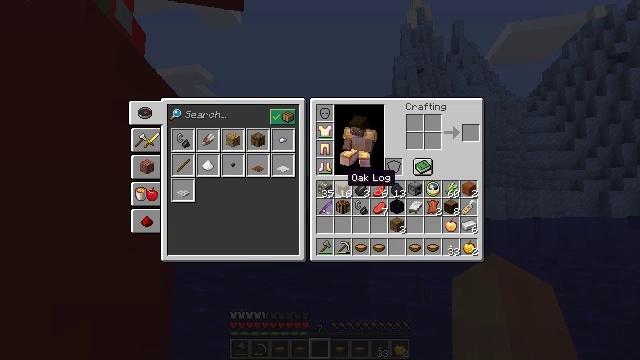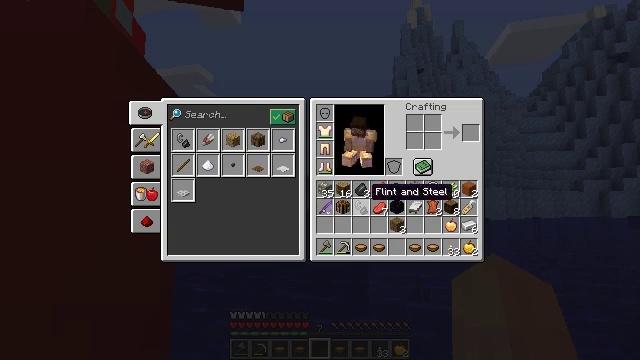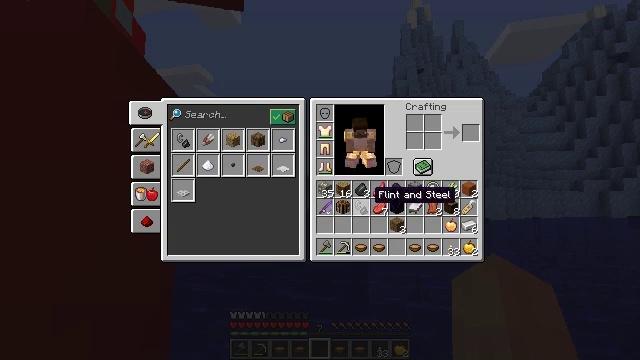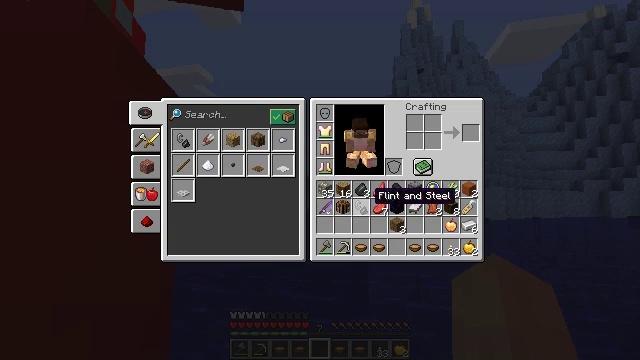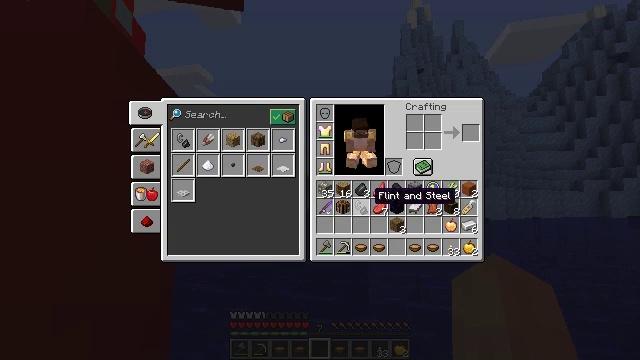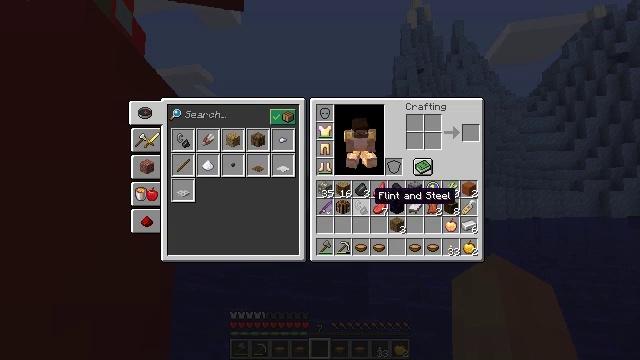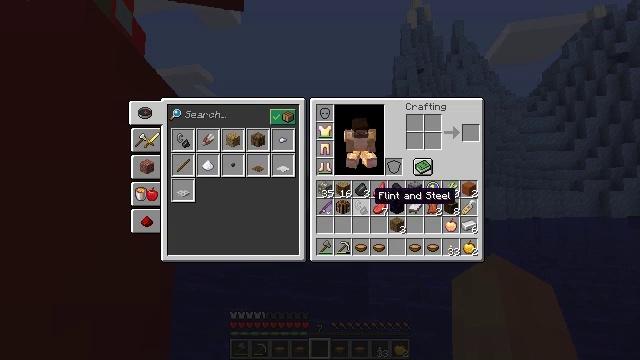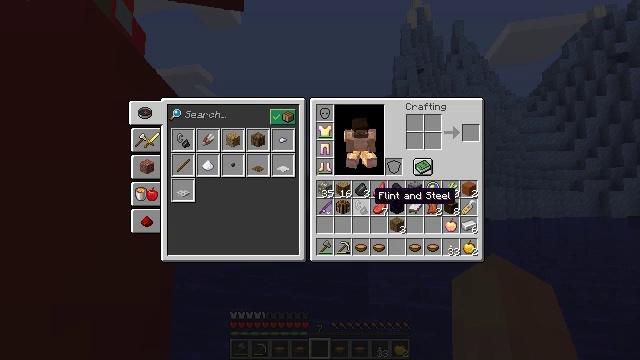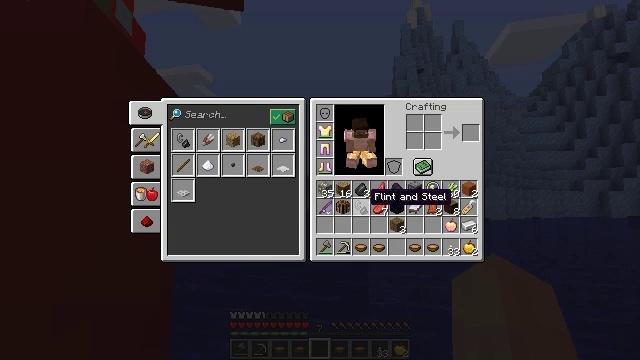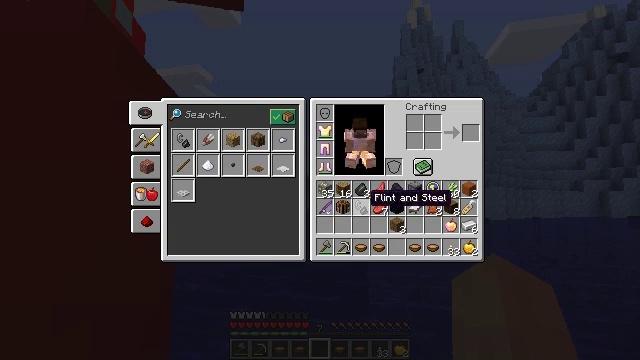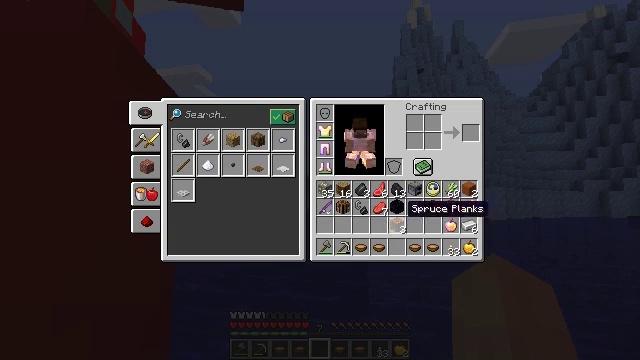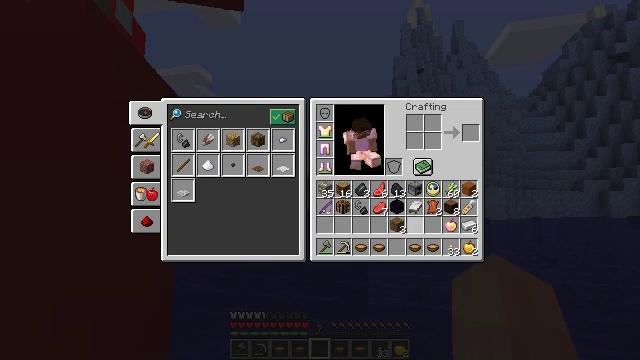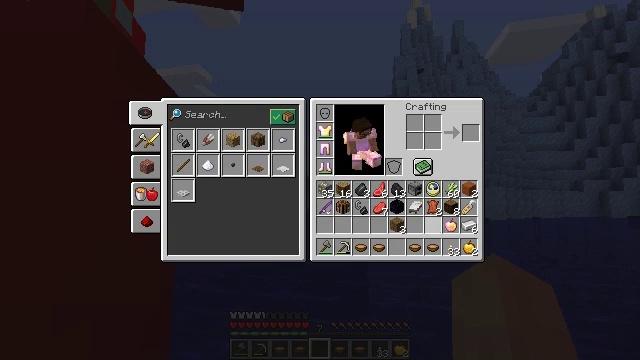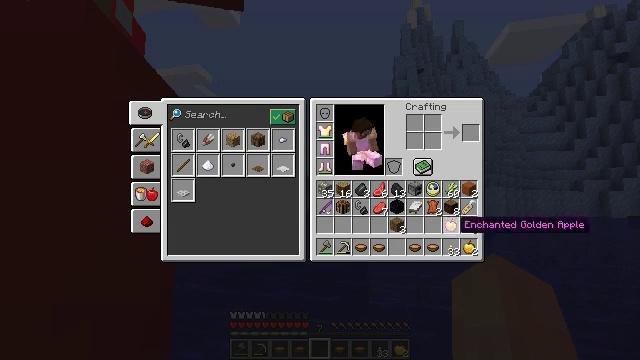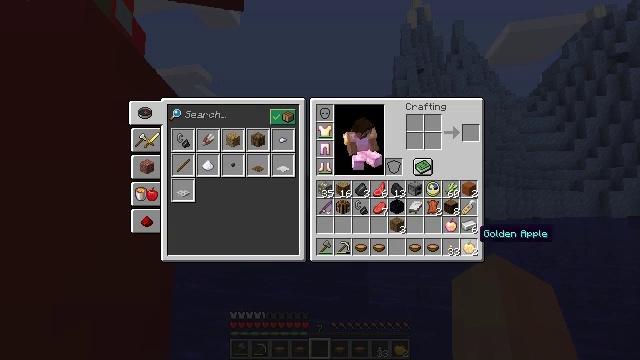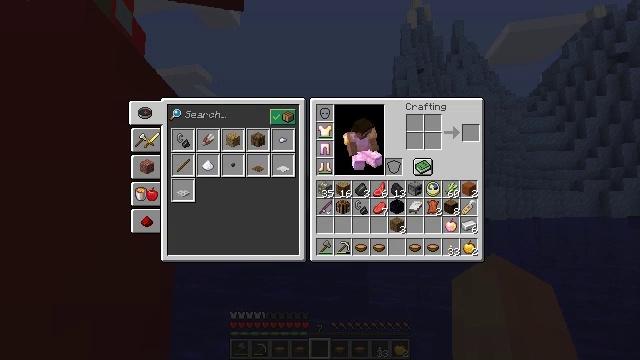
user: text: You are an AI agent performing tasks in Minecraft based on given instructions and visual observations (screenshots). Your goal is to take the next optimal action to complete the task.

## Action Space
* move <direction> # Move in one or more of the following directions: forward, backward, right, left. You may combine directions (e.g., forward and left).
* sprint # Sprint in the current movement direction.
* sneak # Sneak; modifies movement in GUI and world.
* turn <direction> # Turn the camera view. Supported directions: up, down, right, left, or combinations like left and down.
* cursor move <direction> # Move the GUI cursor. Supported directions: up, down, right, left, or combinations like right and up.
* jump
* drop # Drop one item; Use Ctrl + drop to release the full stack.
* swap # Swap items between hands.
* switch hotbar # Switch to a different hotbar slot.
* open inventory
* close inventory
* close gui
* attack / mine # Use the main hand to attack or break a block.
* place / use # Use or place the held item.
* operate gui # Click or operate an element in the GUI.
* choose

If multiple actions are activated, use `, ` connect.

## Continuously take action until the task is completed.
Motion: motion action
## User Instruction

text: Remove a mushroom stew from the inventory.
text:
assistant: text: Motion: cursor move right and down, open inventory
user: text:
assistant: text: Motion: open inventory
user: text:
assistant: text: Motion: open inventory
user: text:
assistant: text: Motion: no_op
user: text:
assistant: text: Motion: no_op
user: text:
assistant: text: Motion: no_op
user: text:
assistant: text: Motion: no_op
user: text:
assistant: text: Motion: no_op
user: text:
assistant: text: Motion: no_op
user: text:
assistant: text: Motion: cursor move right and down
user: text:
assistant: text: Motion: cursor move right
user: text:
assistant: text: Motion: cursor move right
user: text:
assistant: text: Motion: cursor move right and down
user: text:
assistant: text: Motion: cursor move right and down
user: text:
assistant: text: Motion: cursor move right and down
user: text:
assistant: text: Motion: cursor move right and down
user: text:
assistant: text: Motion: no_op
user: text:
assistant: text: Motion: no_op
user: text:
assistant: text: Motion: operate gui
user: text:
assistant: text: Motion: operate gui
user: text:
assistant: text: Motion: operate gui
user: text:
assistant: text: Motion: no_op
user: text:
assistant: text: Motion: no_op
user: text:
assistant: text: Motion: no_op
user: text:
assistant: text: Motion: no_op
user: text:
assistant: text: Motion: no_op
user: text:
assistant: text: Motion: no_op
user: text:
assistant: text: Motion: switch to hotbar 2
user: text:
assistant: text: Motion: switch to hotbar 2
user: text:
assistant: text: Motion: switch to hotbar 2